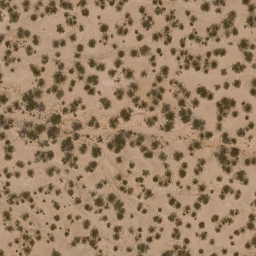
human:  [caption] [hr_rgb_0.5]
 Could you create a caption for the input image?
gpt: Lots of plants scattered in the loess ground. .

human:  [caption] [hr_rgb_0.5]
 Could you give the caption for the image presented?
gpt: There are some grey plants scattered on the ground .

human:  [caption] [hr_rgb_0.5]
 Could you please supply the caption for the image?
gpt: This is a chaparral .

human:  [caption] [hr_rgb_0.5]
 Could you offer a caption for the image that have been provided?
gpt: Lots of plants scattered on the ground. .

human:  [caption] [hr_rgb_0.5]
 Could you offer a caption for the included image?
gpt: Some grey plants are scattered in the loess ground .